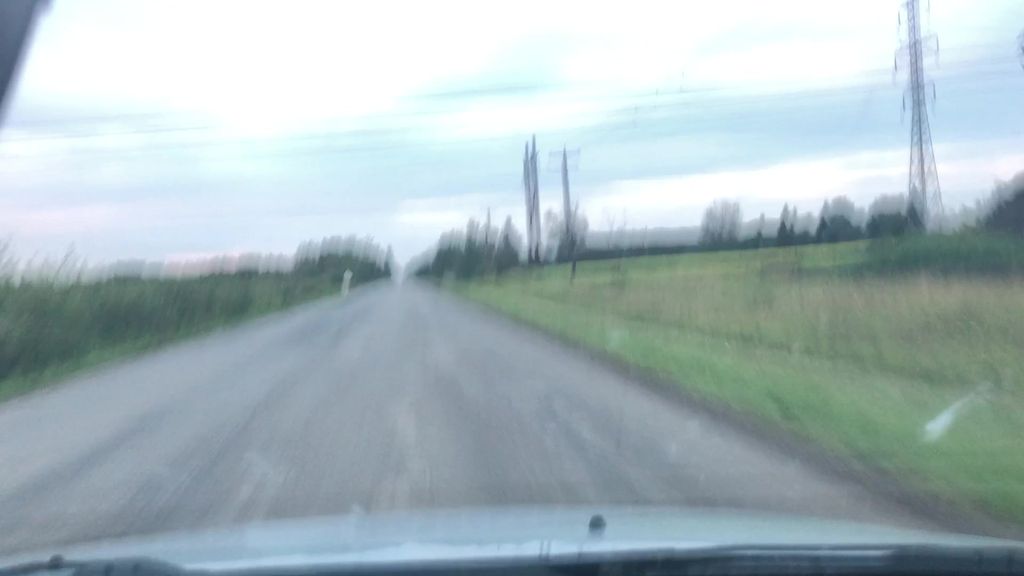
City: edmonton